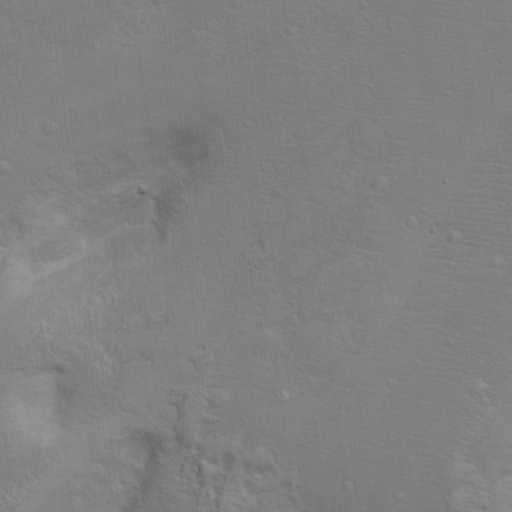
Classes present: Background, Cone